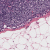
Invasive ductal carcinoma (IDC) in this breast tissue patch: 0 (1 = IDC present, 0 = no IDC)